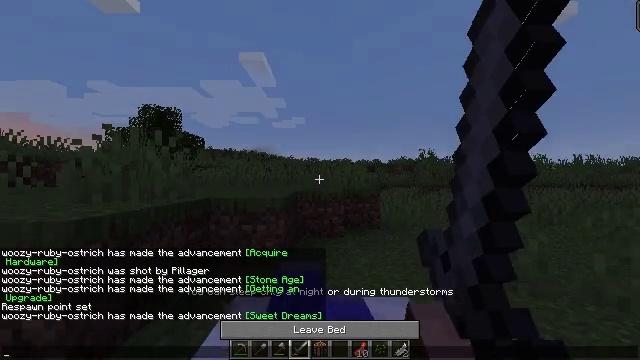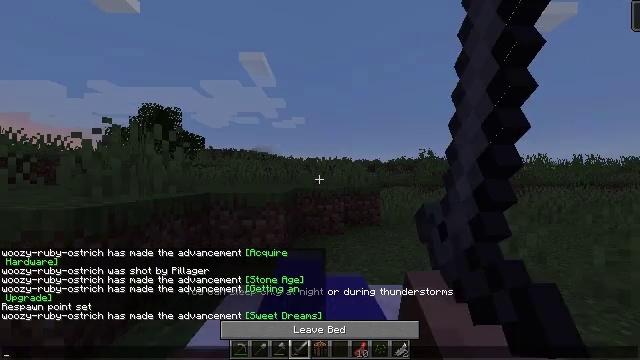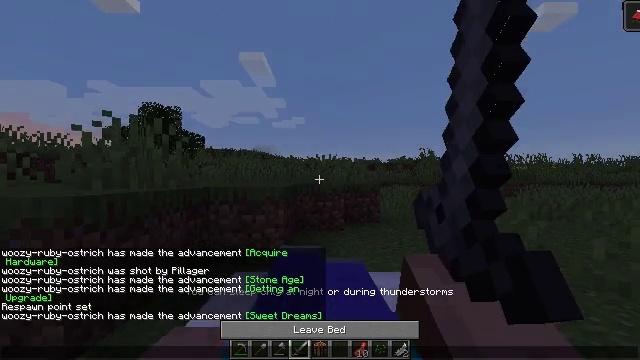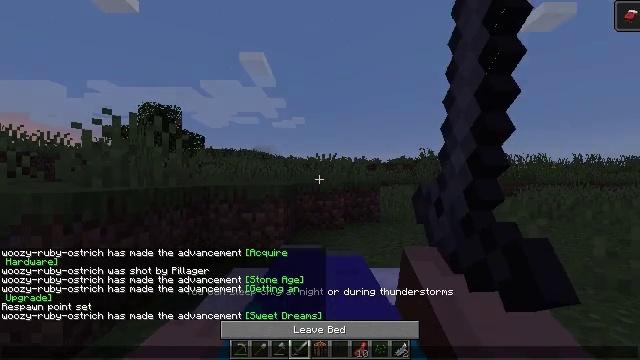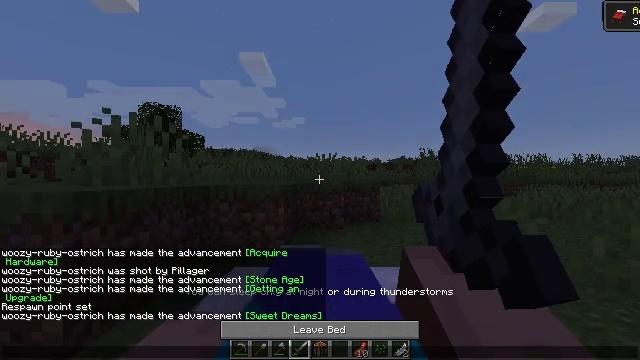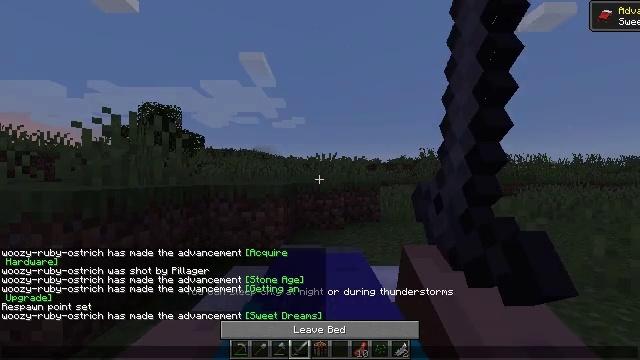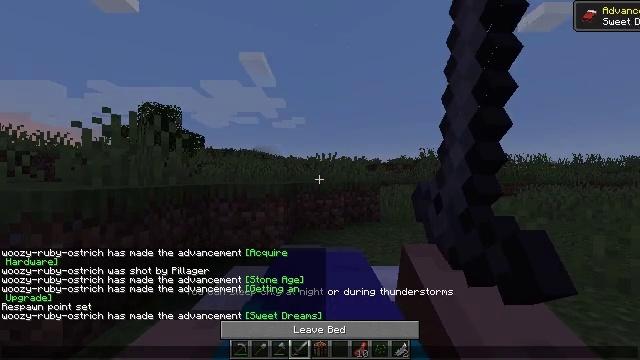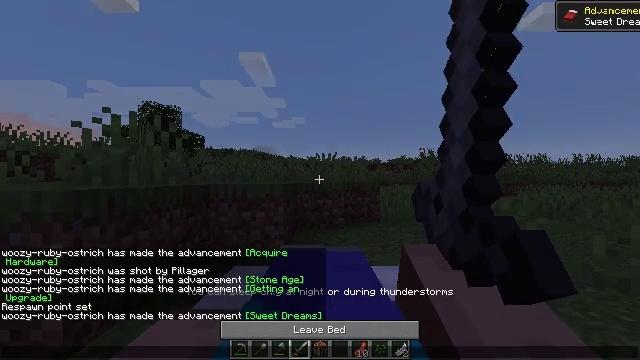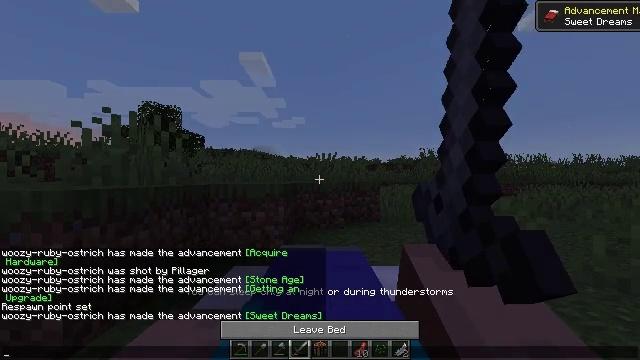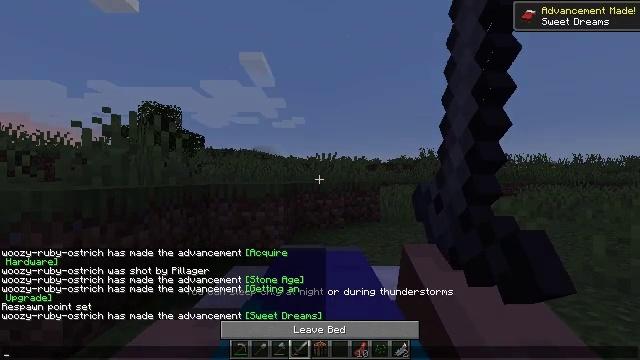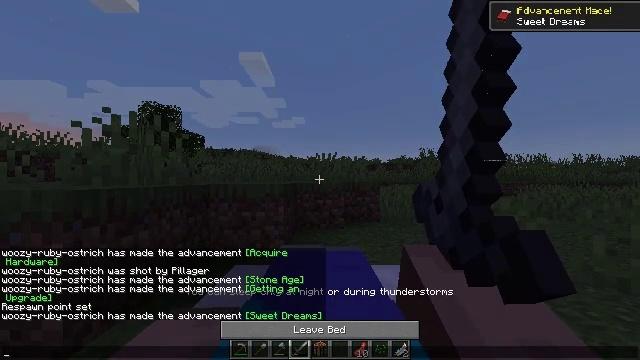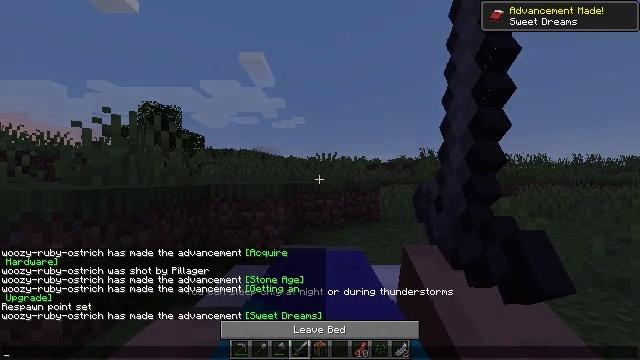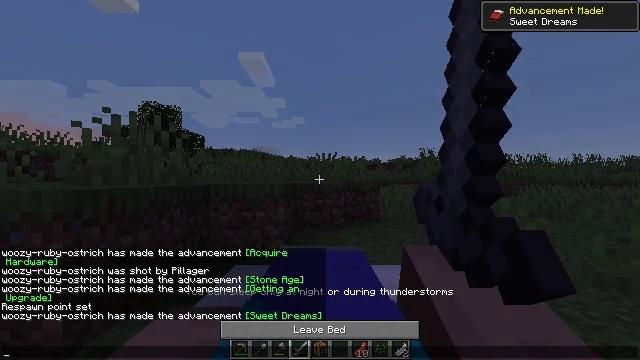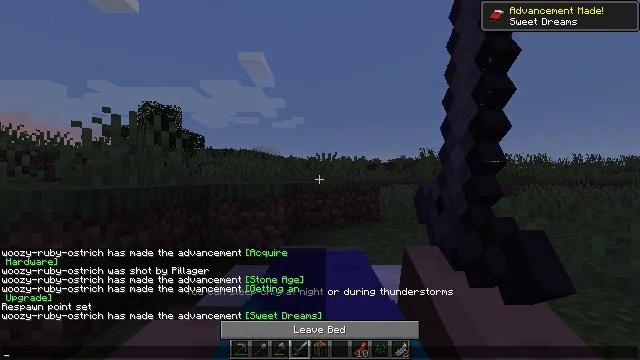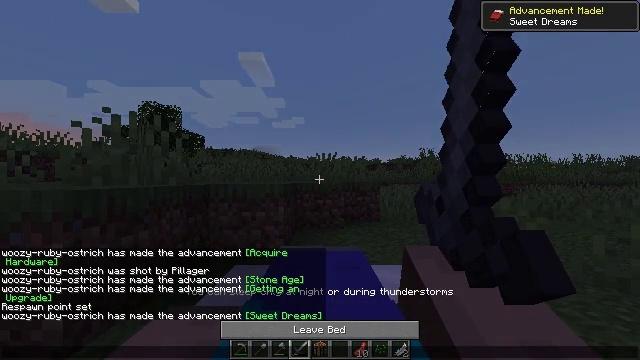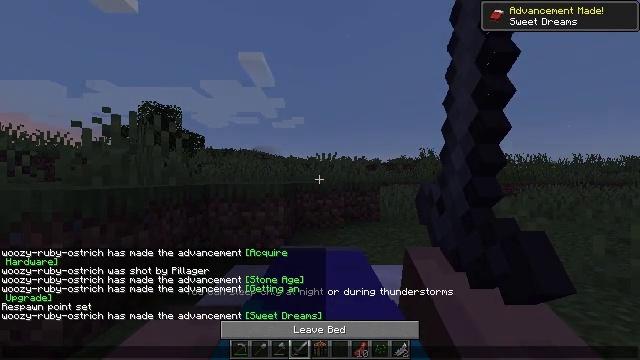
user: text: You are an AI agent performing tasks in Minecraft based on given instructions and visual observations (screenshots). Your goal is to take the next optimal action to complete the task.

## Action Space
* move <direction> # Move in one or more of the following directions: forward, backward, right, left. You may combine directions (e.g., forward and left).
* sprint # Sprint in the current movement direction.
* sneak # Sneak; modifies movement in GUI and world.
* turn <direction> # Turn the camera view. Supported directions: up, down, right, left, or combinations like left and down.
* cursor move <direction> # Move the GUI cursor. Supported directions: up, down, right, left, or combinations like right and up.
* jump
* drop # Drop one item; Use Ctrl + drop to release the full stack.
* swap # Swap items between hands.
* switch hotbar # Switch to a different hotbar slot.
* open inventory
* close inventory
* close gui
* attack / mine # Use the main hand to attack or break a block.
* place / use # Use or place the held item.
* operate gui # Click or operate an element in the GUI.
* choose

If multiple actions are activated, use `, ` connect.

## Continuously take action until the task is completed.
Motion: motion action
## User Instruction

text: Break the white bed to relocate it.
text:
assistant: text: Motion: no_op
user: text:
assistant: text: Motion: cursor move right
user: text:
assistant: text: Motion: no_op
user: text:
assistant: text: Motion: no_op
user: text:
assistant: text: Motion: no_op
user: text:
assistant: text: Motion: no_op
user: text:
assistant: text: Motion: no_op
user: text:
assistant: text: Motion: no_op
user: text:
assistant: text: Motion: no_op
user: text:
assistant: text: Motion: no_op
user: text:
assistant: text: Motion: no_op
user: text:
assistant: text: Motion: no_op
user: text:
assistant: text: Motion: no_op
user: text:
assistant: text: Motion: no_op
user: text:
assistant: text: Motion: no_op
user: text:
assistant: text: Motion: no_op
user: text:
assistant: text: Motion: no_op
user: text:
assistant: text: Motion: no_op
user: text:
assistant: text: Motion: no_op
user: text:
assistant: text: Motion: no_op
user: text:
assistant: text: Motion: no_op
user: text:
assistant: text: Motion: no_op
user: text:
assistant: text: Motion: no_op
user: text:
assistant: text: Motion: no_op
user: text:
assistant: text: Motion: no_op
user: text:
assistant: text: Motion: no_op
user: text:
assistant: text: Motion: no_op
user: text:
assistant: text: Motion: no_op
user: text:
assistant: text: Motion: no_op
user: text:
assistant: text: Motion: no_op